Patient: sex F, age 33
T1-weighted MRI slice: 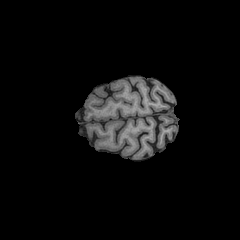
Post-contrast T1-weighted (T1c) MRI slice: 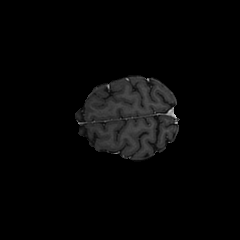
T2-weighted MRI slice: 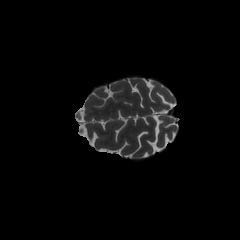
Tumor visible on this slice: no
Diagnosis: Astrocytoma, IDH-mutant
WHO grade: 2